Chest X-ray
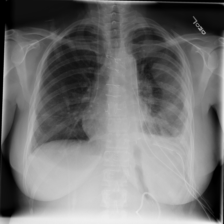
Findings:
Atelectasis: negative
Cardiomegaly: negative
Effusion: negative
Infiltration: negative
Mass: negative
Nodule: negative
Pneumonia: negative
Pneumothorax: negative
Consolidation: negative
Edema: negative
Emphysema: negative
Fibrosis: negative
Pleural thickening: negative
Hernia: negative